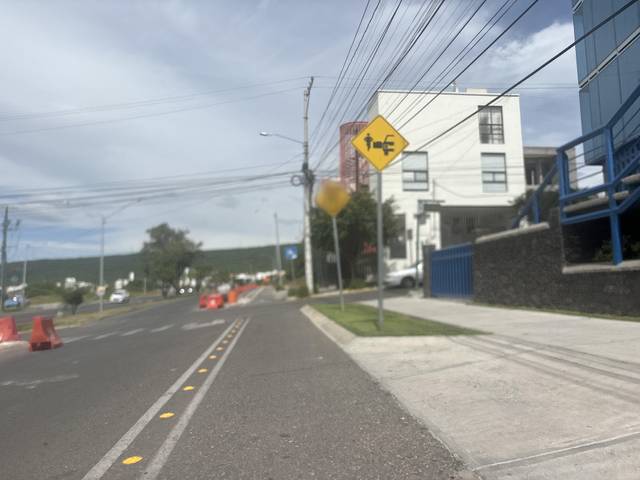
Region: Mexico
Coordinates: 20.564, -100.367